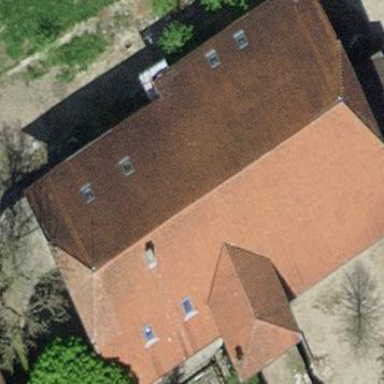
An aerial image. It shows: Farm building.